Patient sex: F
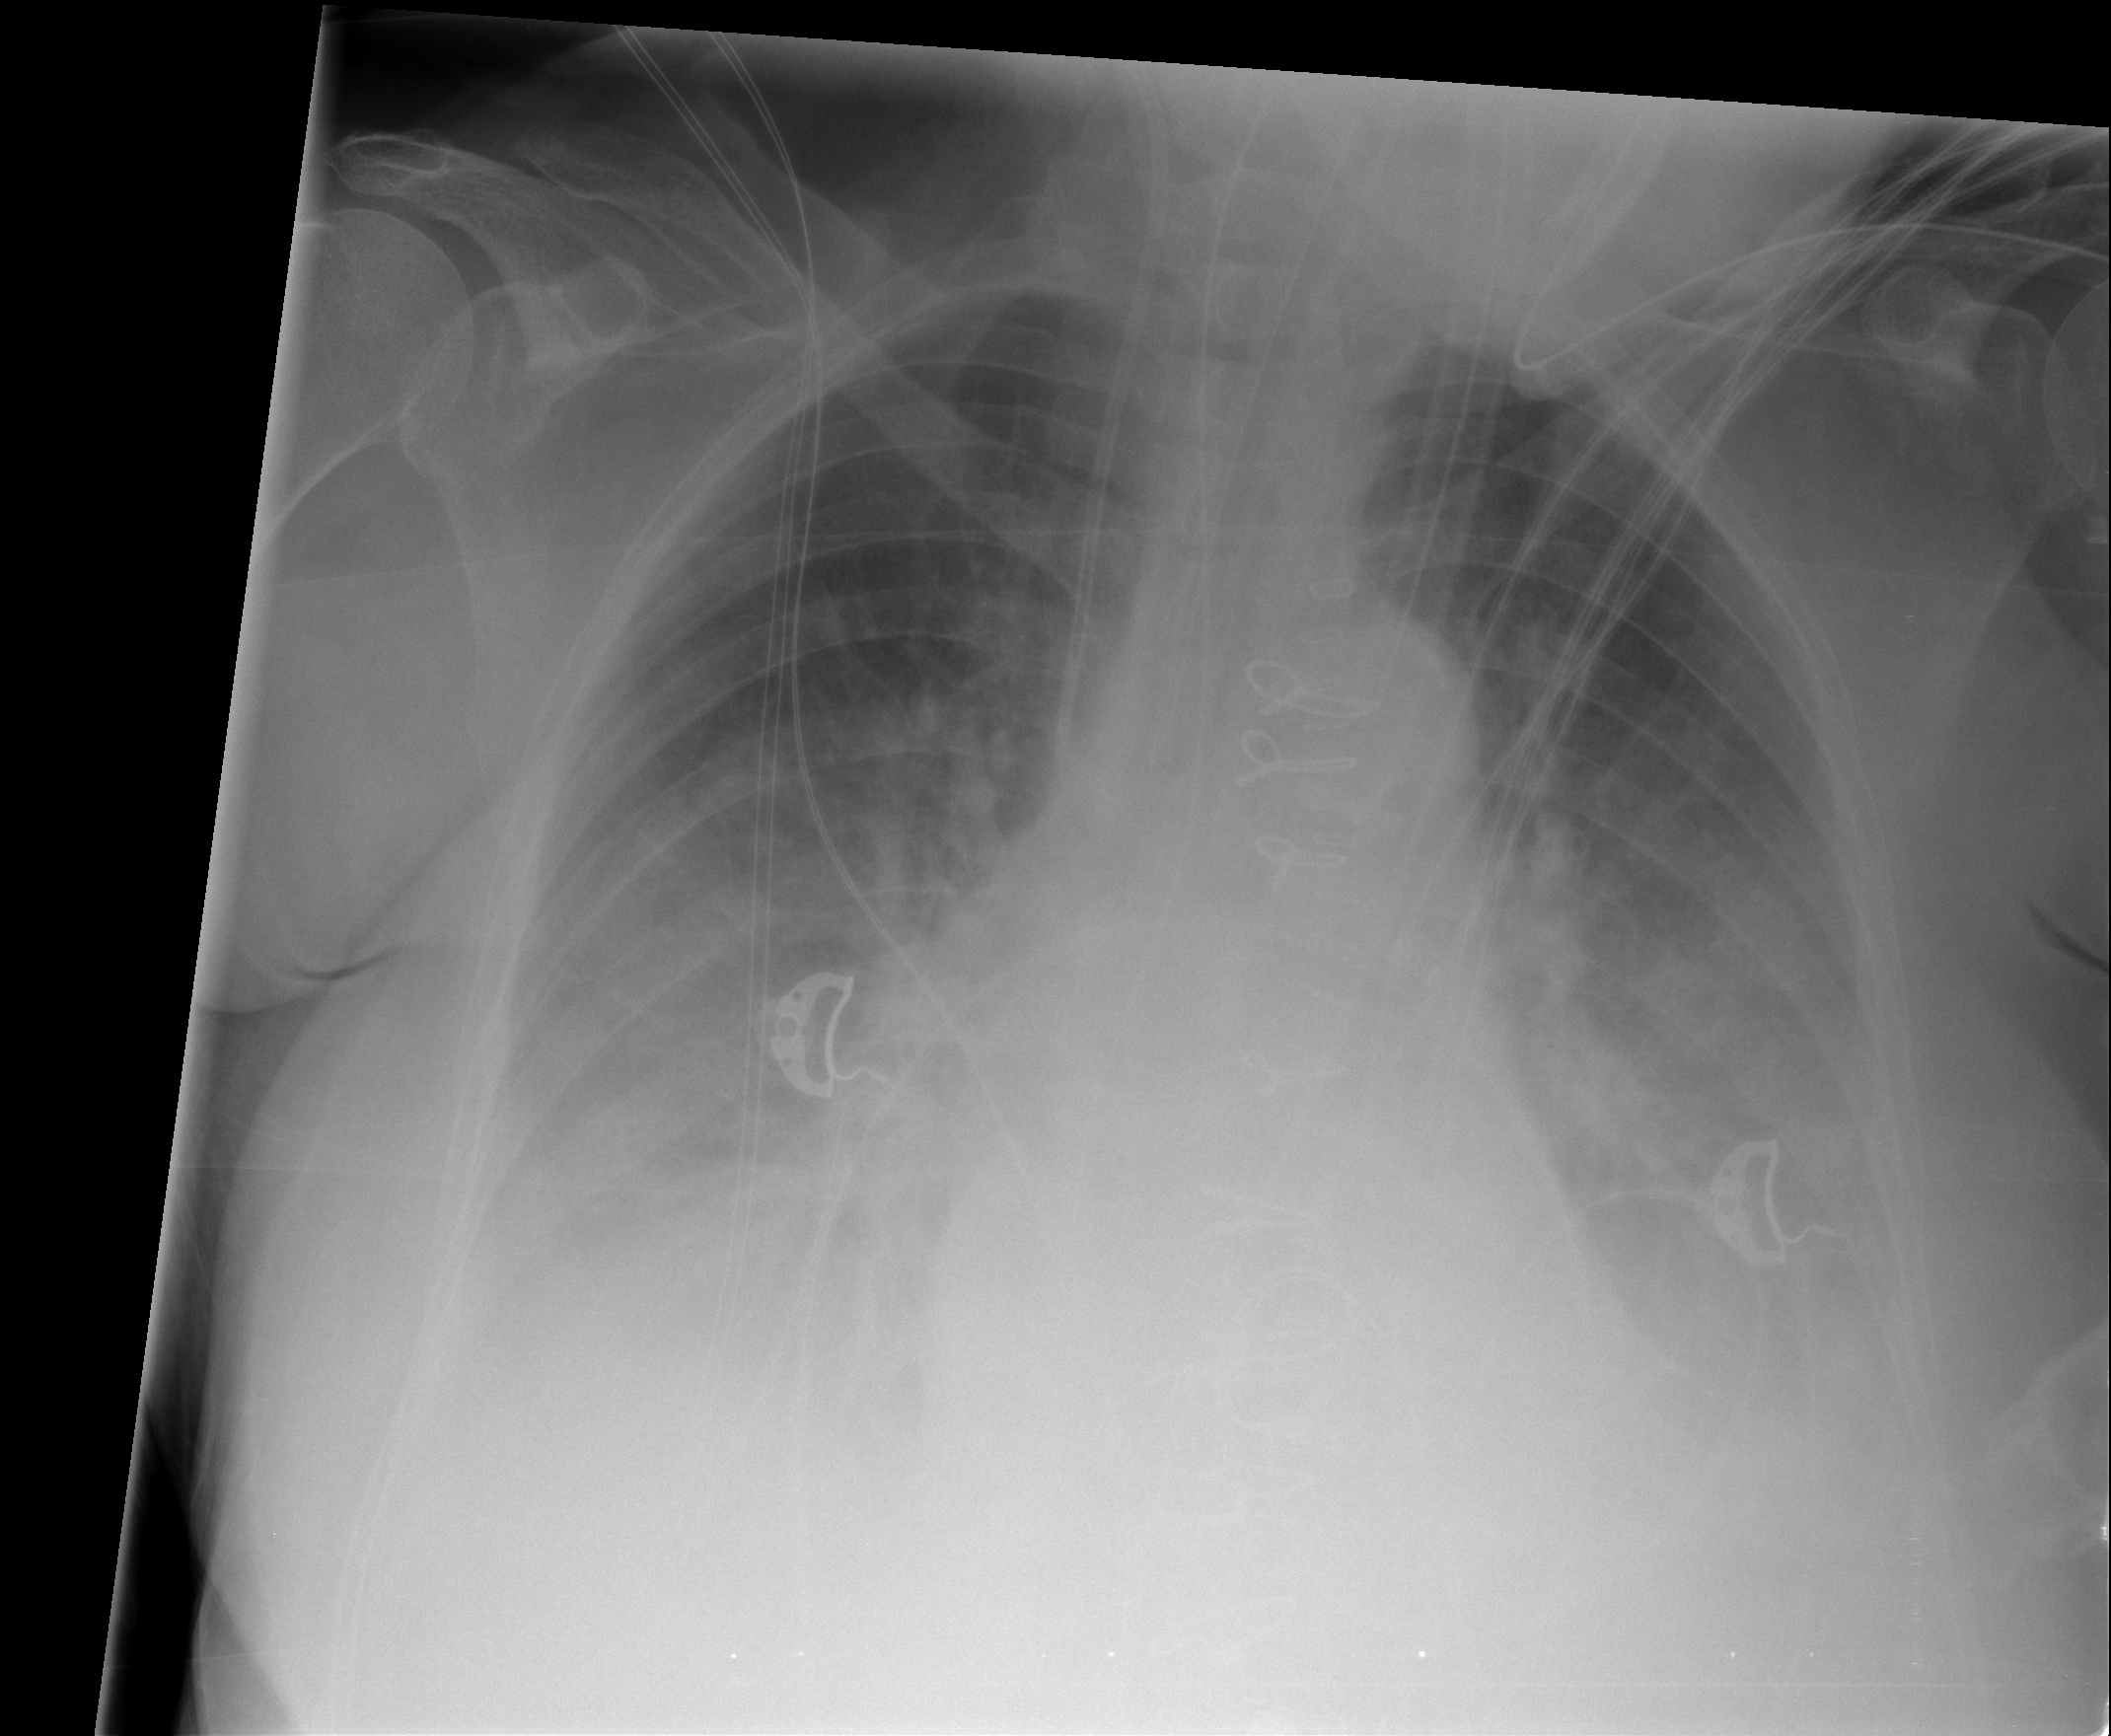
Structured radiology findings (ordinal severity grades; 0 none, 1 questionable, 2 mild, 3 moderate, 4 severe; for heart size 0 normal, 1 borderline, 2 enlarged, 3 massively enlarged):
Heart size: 0
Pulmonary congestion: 2
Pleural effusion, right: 3
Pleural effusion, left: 3
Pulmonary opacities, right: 0
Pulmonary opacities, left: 0
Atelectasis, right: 2
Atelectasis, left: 2